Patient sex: M
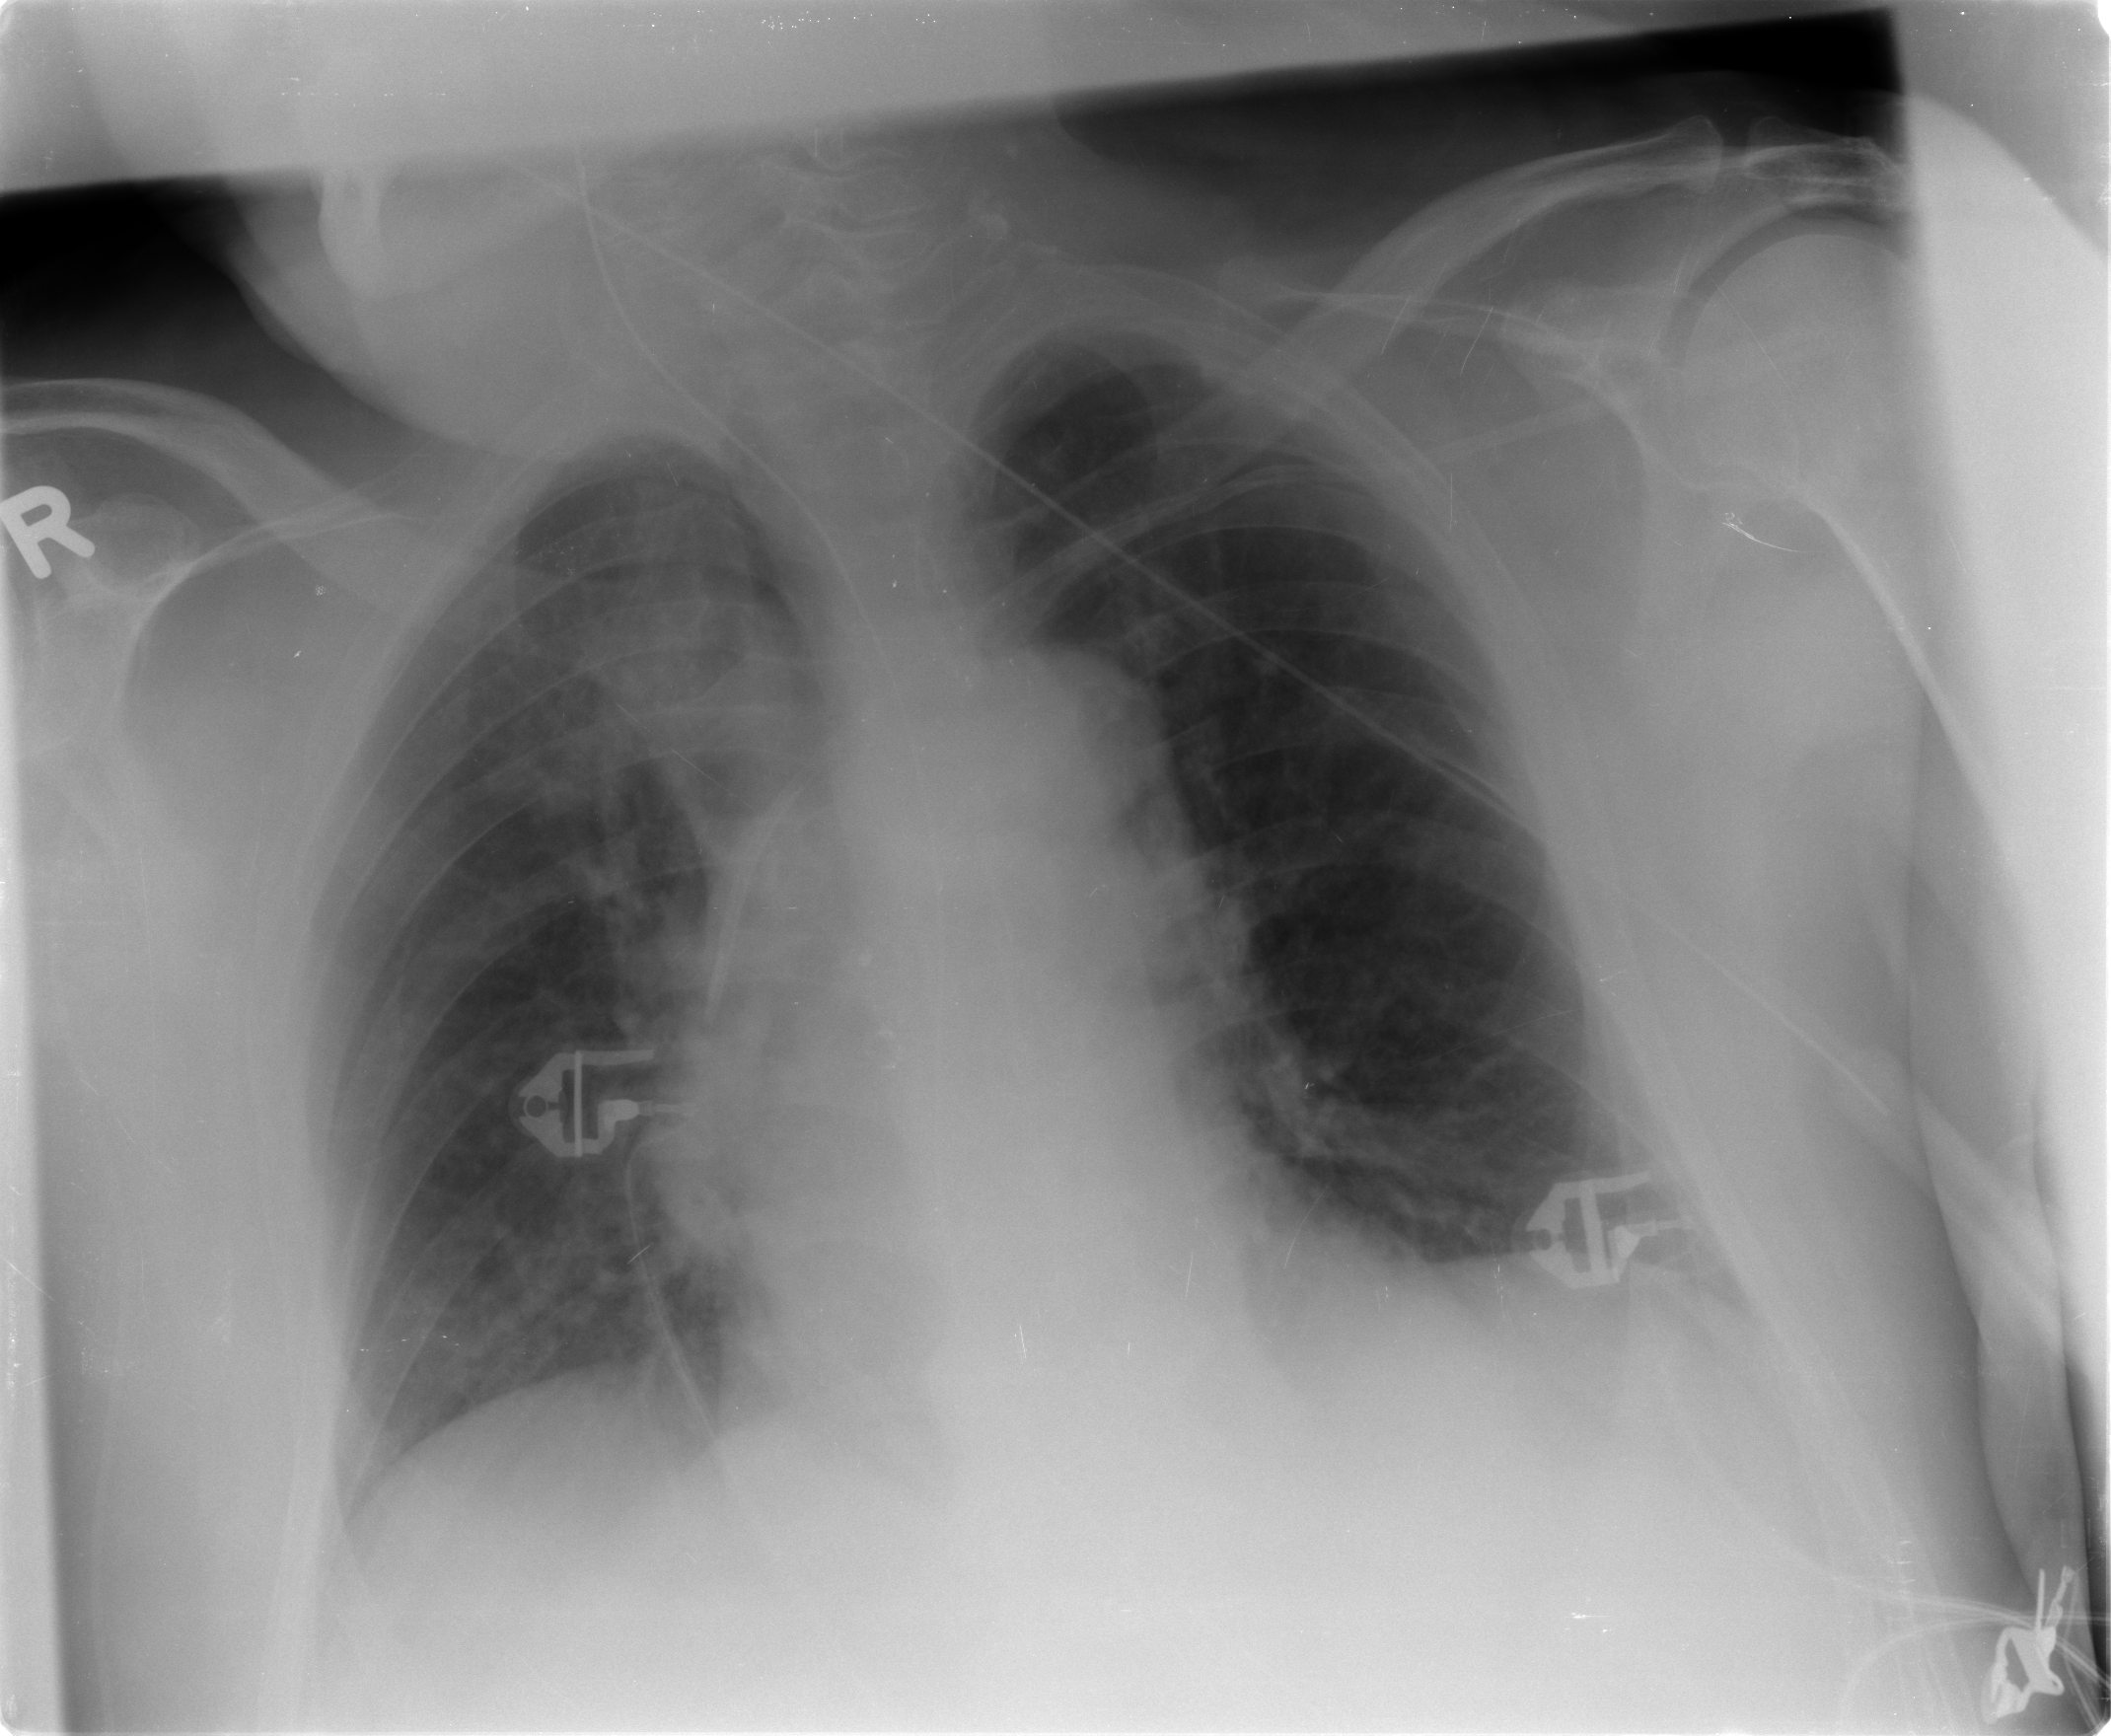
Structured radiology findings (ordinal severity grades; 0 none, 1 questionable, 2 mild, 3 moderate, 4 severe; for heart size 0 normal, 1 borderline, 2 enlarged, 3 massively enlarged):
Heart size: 0
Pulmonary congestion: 1
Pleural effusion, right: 1
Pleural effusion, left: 1
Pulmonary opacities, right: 2
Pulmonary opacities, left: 0
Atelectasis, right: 2
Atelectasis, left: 2